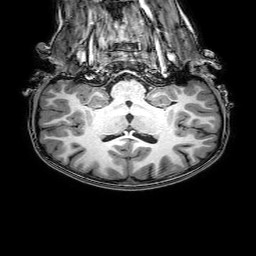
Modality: T1w
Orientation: sagittal
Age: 7
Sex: male
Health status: healthy